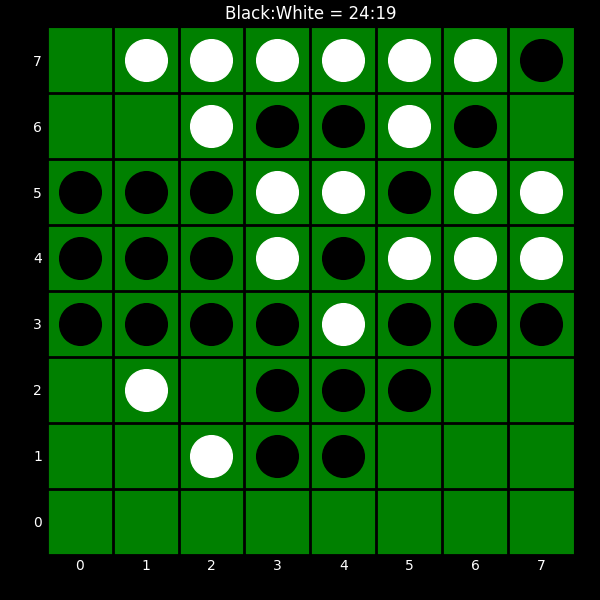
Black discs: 24
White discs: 19